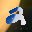
Label: 2